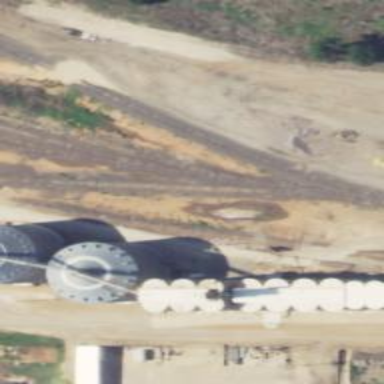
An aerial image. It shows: Rail spur service.